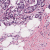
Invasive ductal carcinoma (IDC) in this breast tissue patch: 1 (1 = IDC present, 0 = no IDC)